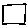
Label: square